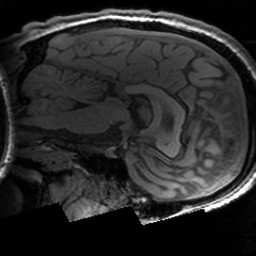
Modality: T1w
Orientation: sagittal
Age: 21
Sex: male
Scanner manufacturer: siemens
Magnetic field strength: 3 T
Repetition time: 1.63 s
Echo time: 0.00311 s